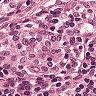
Metastatic tissue present: no